Field crop: tomato
Growth stage: 2
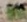
Species: solanum